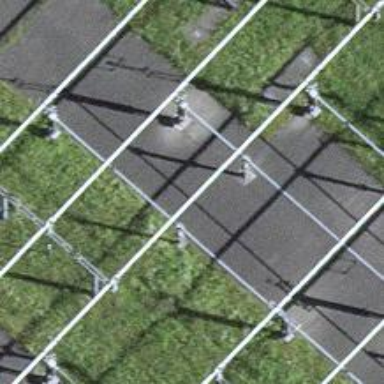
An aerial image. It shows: Power line with three cables configured as busbar.